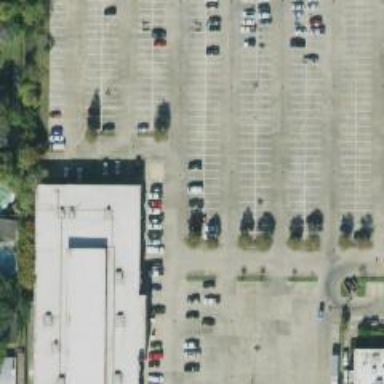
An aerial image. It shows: Parking space.